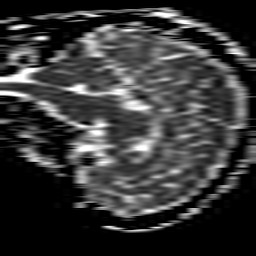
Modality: ADC
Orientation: sagittal
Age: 35
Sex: male
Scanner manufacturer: philips
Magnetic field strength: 1.5 T
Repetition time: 3.957 s
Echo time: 0.09719 s